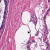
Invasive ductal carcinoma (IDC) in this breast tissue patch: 0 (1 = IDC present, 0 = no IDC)